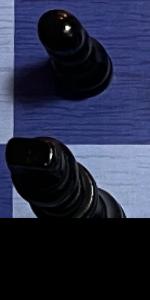
Label: King_Black